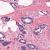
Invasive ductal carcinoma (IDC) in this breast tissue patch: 1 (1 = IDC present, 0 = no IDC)